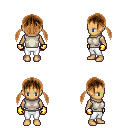
a pixel art fantasy rpg character, female body template, human, tanned skin, white sleeveless shirt, white pants, brown twin-tailed hairstyle, gold gloves, four views (front, back, left, right), 2x2 character sprite sheet, small pixel art, hard edges, no anti-aliasing